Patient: sex M, age 45
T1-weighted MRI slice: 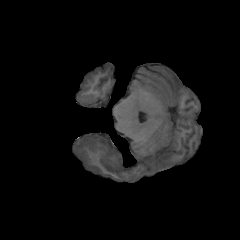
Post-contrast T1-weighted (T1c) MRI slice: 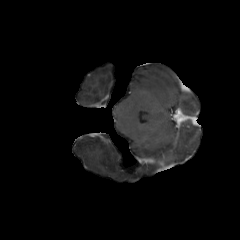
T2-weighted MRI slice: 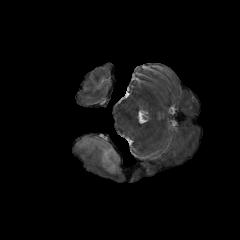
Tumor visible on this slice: yes
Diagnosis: Astrocytoma, IDH-mutant
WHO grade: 2